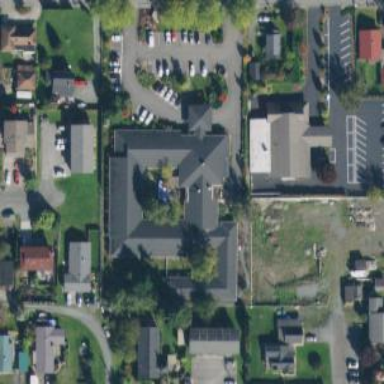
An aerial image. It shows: Nursing home located in residential area.